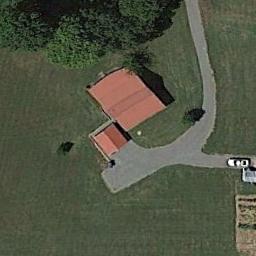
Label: sparse_residential